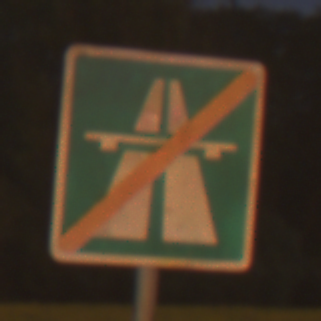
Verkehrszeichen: EndeAutbahn
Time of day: Night
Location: Outdoor (Suburban)
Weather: PartlyCloudy
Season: NotSpecified
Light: Artificial